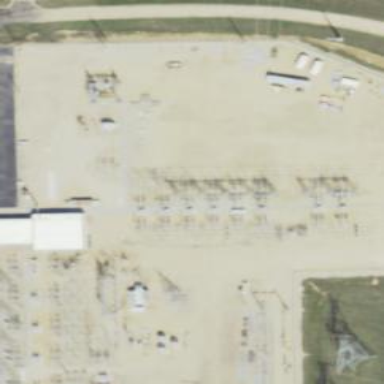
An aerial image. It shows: Switch used for power control.